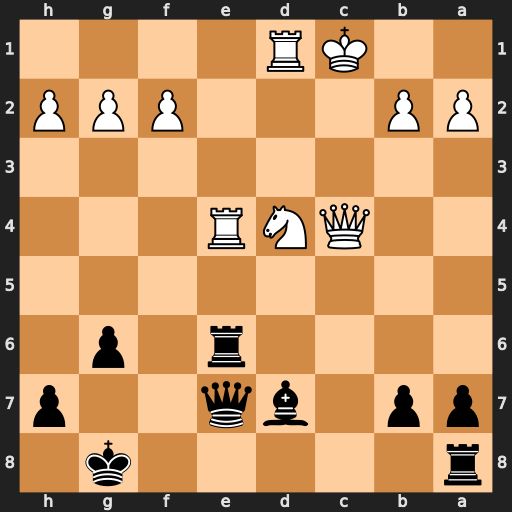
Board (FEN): r5k1/pp1bq2p/4r1p1/8/2QNR3/8/PP3PPP/2KR4
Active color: b
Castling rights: -
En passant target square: -
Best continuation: Rc8 Qxc8+ Bxc8 Nxe6 Bxe6